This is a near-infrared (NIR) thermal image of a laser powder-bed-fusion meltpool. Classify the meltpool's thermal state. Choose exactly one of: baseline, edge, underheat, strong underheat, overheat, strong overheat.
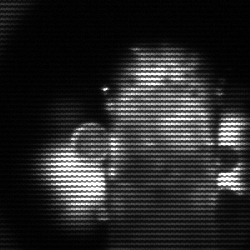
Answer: strong underheat